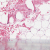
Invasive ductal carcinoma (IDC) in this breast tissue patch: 0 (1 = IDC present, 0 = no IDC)